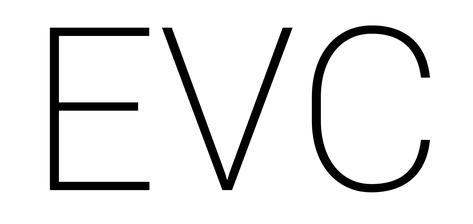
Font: Roboto_ExtraLight